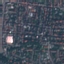
Land use / land cover: Residential